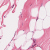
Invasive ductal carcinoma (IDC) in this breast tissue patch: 0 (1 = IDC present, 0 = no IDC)